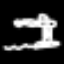
Label: frog